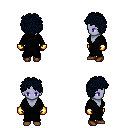
a pixel art fantasy rpg character, female body template, dark elf, purple skin, gray robe, white pants, raven curly afro hairstyle, gold gloves, brown shoes, four views (front, back, left, right), 2x2 character sprite sheet, small pixel art, hard edges, no anti-aliasing